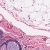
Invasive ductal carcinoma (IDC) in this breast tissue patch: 0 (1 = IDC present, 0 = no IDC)